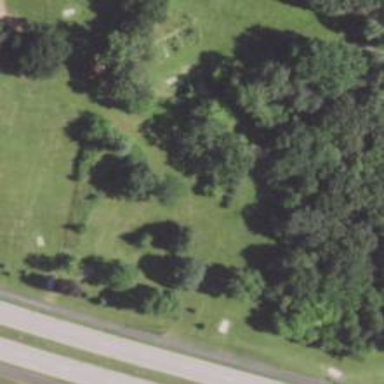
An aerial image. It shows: Fairway of the disc golf course.